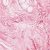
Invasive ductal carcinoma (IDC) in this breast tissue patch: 0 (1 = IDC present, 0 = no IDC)